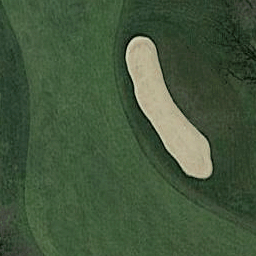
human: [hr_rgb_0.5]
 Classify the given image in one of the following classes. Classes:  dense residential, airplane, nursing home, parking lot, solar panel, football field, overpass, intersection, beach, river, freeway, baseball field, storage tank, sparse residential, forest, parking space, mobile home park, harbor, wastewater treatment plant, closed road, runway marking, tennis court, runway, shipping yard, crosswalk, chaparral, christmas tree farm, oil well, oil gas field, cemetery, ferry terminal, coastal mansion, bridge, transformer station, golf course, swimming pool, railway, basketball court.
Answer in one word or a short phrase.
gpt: golf course